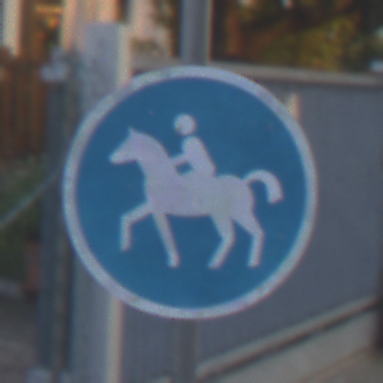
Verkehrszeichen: Reitweg
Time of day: SunriseSunset
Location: Outdoor (Urban)
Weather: Clear
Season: NotSpecified
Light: Natural